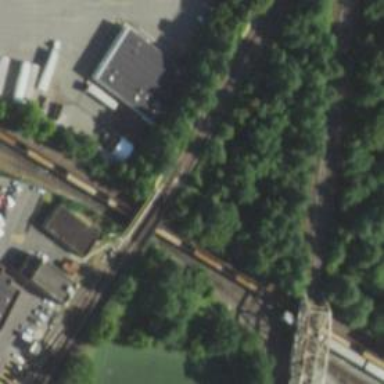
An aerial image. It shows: Bridge with rail tracks electrified from the top.